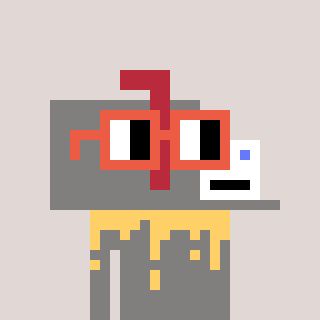
a pixel art character with square orange glasses, a mailbox-shaped head and a bluegrey-colored body on a warm background